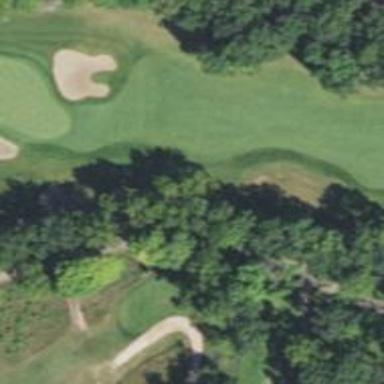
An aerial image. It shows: Pathway for golfing.